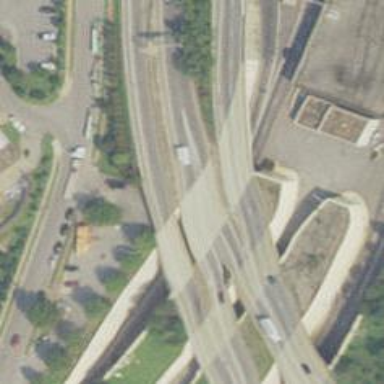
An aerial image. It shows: Motorway link bridge.